Question: I'm not well versed in front end web design or CSS. Using a pre-made template from Foundation, however my code for a search button is not aligning like the example button.
Using this template: <URL>
Can someone tell me how I can move the search button to the right as in pic where the blue button is located?

This is what I am using now:
'<input type="submit" value="Search" style="float: right;">'
Fiddle: <URL>
'''
<ul class="right">
<li class="search">
<li class="has-button">
/* Original template form */
{#<form>#}
{#<input type="search">#}
{#</form>#}
/* My form with code */
<form action="{{ path('sym_corp_search') }}" method="GET">
<label><input type="search" name="q" value={{ app.request.query.get('q') }}></label>
<input type="submit" value="Search" style="float: right;">
</form>
</li>
</li>
/* Original form button in blue */
<li class="has-button">
<a class="small button" href="#">Search</a>
</li>
'''
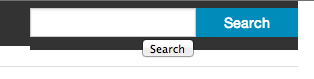
Answer: Using the foundation classes, you can manage to perform this layout with your own inputs, your code will look like this:
'''
<ul class="right">
<form action="{{ path('acme_demo_search') }}" method="GET">
<li class="search">
<label><input type="search" name="q" value="{{ app.request.query.get('q') }}" /></label>
</li>
<li class="has-button">
<input type="submit" value="Search" class="small button" />
</li>
</form>
</ul>
'''